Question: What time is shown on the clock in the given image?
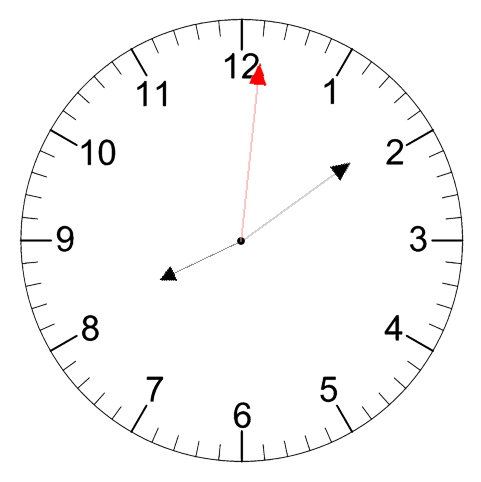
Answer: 08:09:01